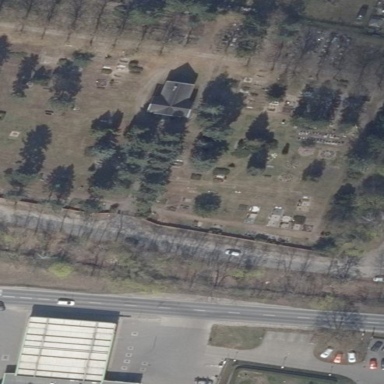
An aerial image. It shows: Cemetery.